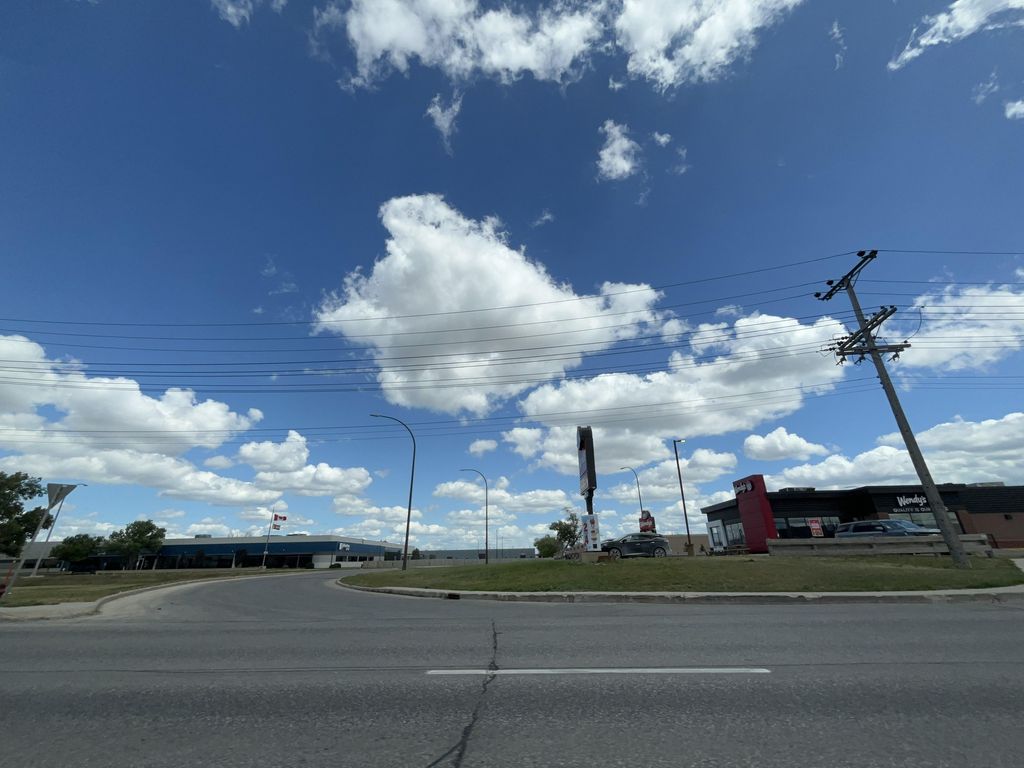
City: winnipeg